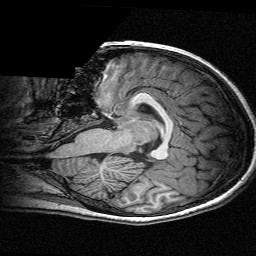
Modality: T1w
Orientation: sagittal
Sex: female
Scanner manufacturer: siemens
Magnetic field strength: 3 T
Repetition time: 2.3 s
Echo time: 0.00336 s